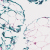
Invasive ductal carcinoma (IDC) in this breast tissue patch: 0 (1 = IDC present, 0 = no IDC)